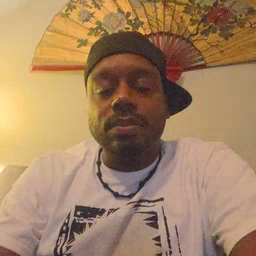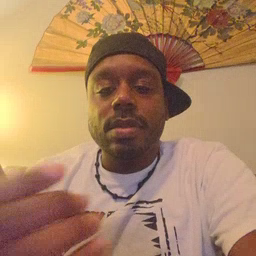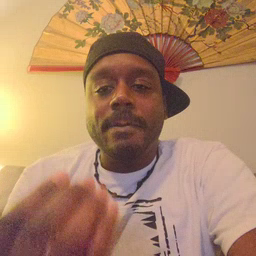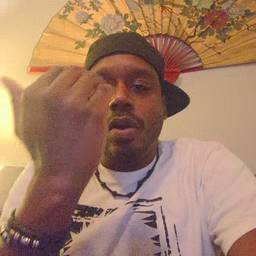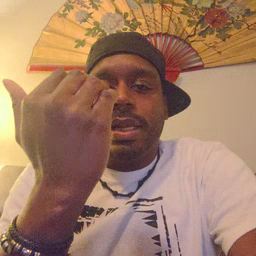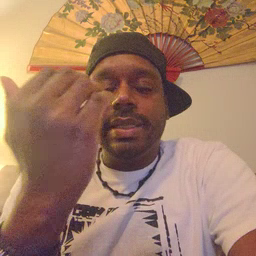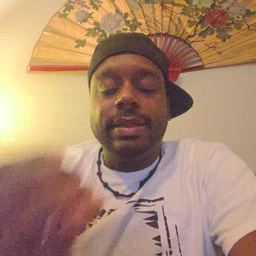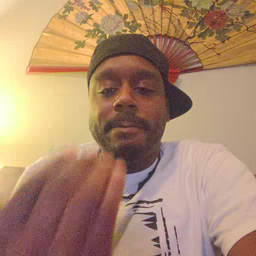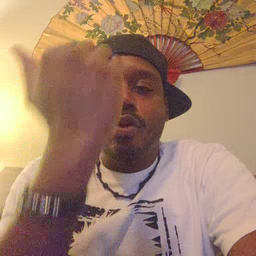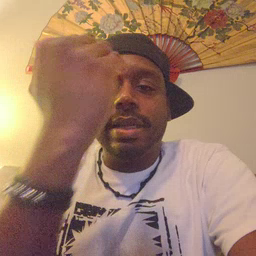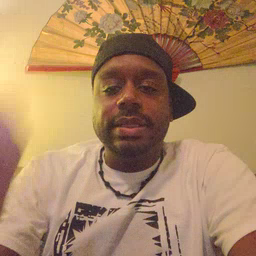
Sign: morning